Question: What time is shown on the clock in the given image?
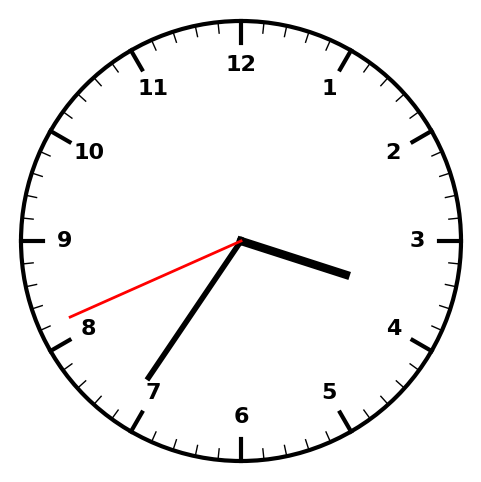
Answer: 03:35:41